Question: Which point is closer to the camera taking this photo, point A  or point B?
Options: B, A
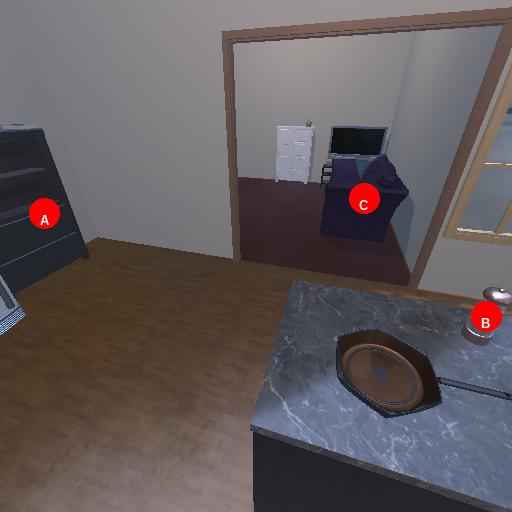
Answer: B